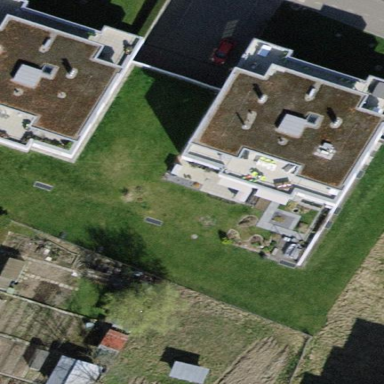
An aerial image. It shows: View of apartment building.